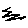
Label: zigzag